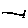
Label: line